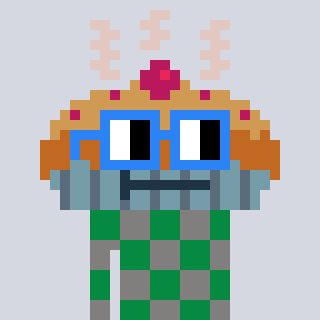
a pixel art character with square blue glasses, a pie-shaped head and a bluegrey-colored body on a cool background